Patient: sex M, age 49
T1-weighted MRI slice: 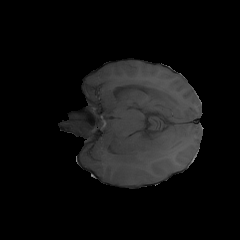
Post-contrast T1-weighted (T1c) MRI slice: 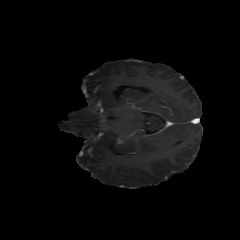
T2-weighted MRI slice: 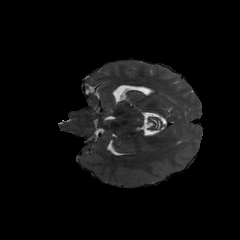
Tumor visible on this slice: no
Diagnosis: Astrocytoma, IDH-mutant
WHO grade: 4